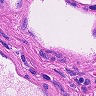
Metastatic tissue present: no